Question: How do I get out of the current directory ?

I have to use the following tag in the page inside the directory :
'''
<link href="css/style.css" rel="stylesheet" type="text/css" />
'''
Currently it is unable to locate the directory.
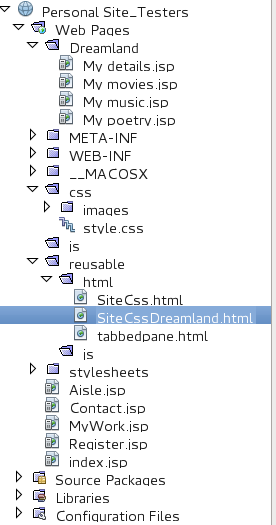
Answer: '''
<link href="../css/style.css" rel="stylesheet" type="text/css" />
'''
'../' means up one directory level, one '../' puts you in the folder